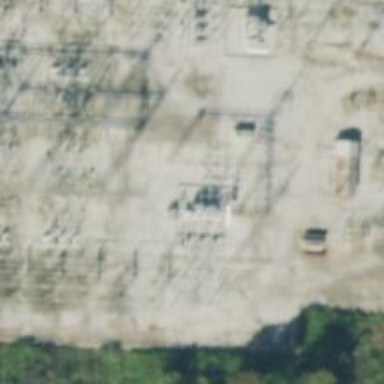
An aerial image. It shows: Switch for power supply.